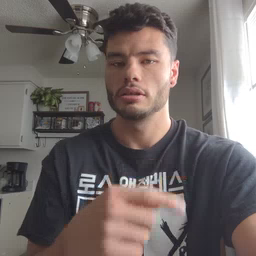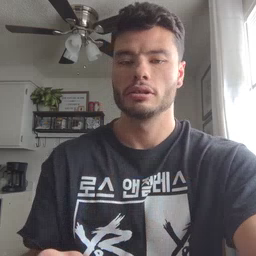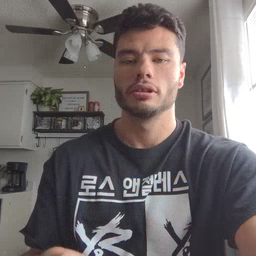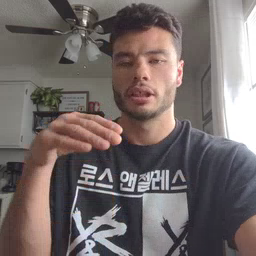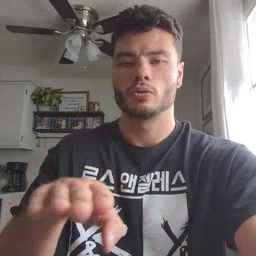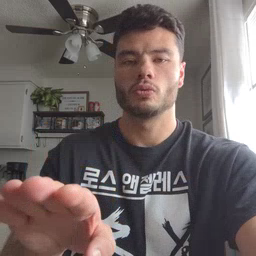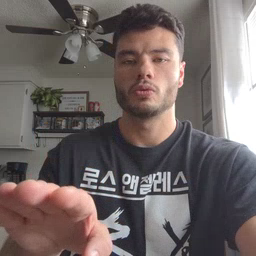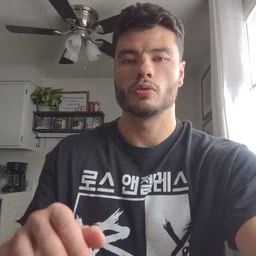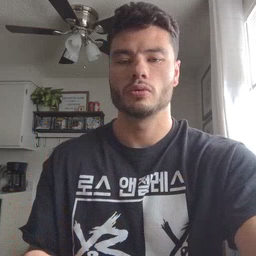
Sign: into